Current action and preconditions to check: trajectory_clear

Your task: For each precondition in the list above, predict whether it will hold at this action.

Consider the current scene as observed from the mobile robot's camera, and analyze the predicted future states of all dynamic agents (e.g., people, animals, vehicles, or any moving entities) within the NEXT SECOND.

IMPORTANT: Only answer "very likely" if you are absolutely certain—based on strong, clear evidence—that a dynamic agent will violate the precondition in the predicted future state. Do NOT answer "very likely" for unlikely, ambiguous, or low-probability risks.

Ask yourself for each precondition: Is there a high probability, with clear and convincing evidence, that the predicted future states of any dynamic agent will interfere with the predicted future state of the currently executing action within the NEXT SECOND, causing that precondition to fail?

Assess the risk level based on these predictions. Use "likely" or "very likely" if motions create a clear risk of interference.

Use "neutral" or "improbable" if agents are nearby but their predicted paths are clearly diverging or non-conflicting.

Failure Risk Categories: "very improbable", "improbable", "neutral", "likely", "very likely"

Answer Format: Output ONLY the probability_of_failure value from these categories: "very improbable", "improbable", "neutral", "likely", "very likely"

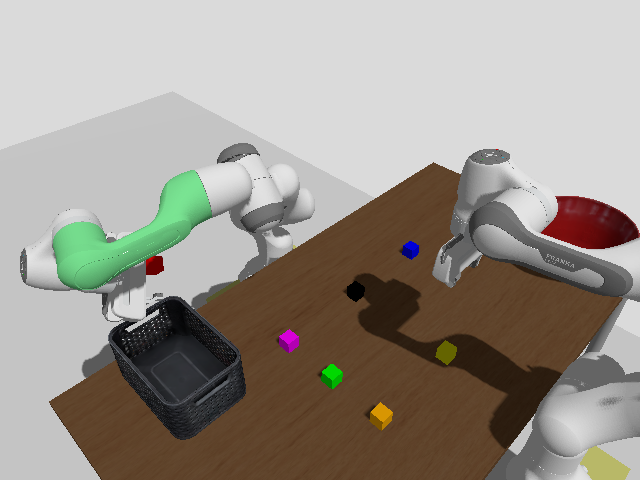

Answer: very improbable